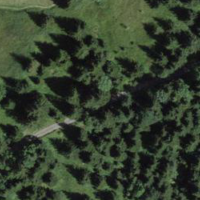
EUNIS habitat code: 23
Species observed at this site:
Phylloscopus collybita
Sorbus aucuparia